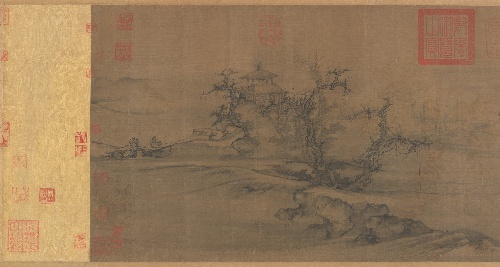
Title: 北宋    郭熙    樹色平遠圖    卷  |Old Trees, Level Distance
Artist: Guo Xi
Artist bio: Chinese, ca. 1000–ca. 1090
Date: ca. 1080
Object type: Handscroll
Classification: Paintings
Medium: Handscroll; ink and color on silk
Culture: China
Period: Northern Song dynasty (960–1127)
Dimensions: Image: 14 × 41 1/8 in. (35.6 × 104.4 cm)
Overall with mounting: 14 3/4 in. × 28 ft. 1/8 in. (37.5 × 853.8 cm)
Department: Asian Art
Credit line: Gift of John M. Crawford Jr., in honor of Douglas Dillon, 1981
Accession year: 1981
Repository: Metropolitan Museum of Art, New York, NY
Tags: Trees|Landscapes